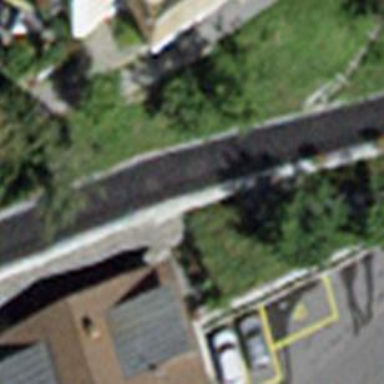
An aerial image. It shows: Set of steps on the road.